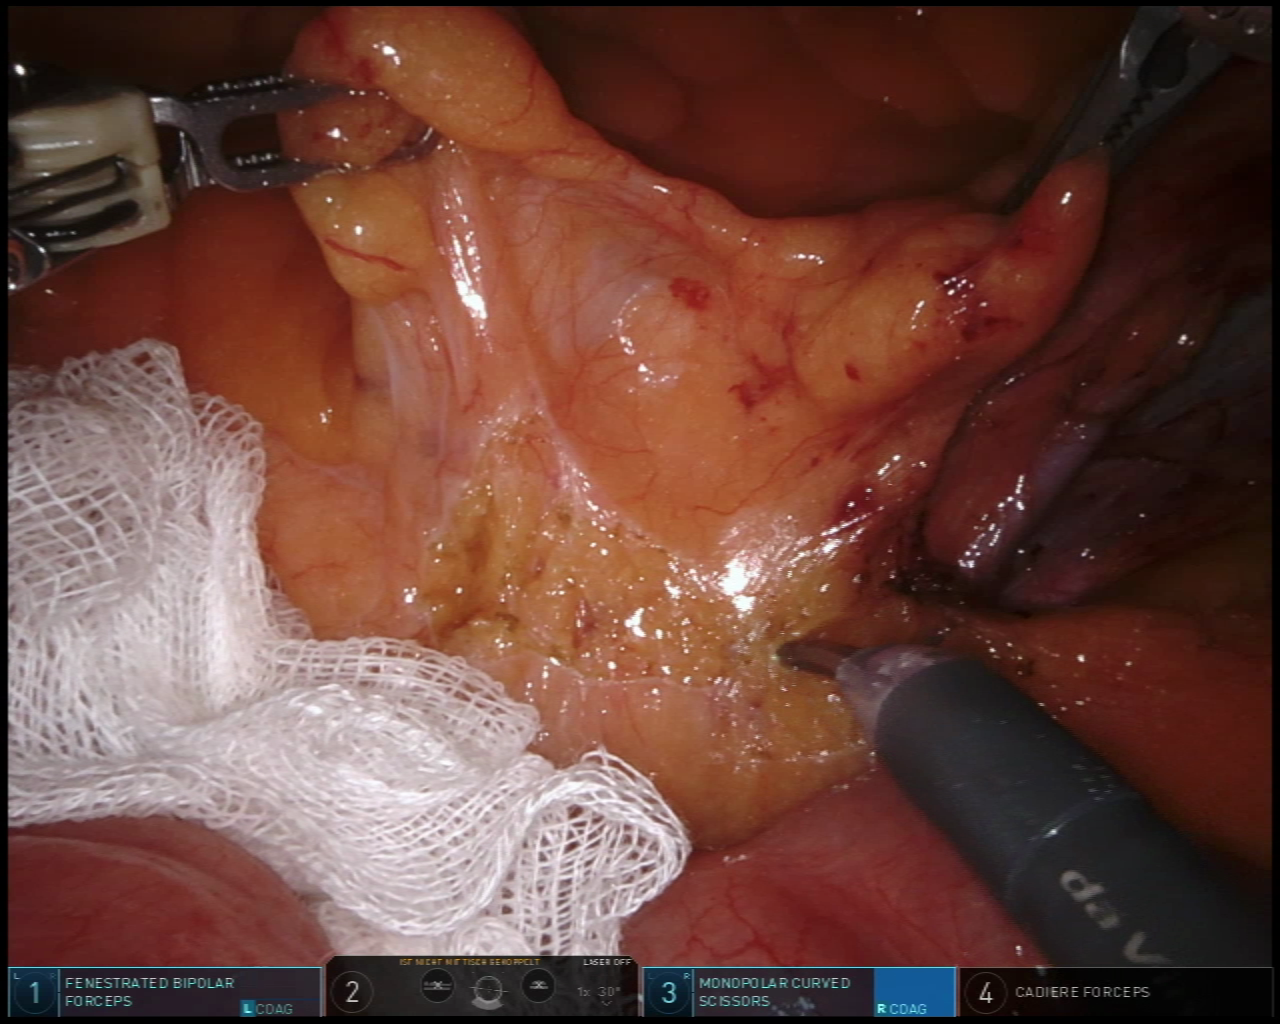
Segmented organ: ureter
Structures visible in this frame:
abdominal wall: no
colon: no
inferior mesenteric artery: no
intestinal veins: yes
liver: no
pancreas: no
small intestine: yes
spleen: no
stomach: no
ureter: yes
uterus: no
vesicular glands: no